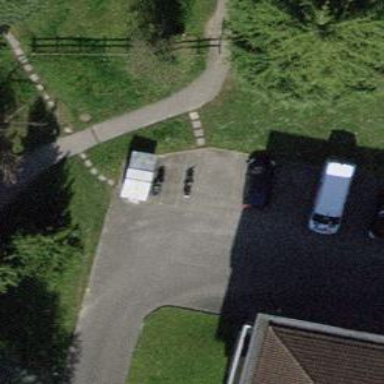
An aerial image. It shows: Path with concrete plates as its surface.